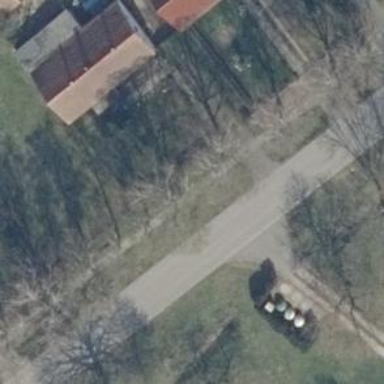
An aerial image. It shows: Residential road with concrete lanes.